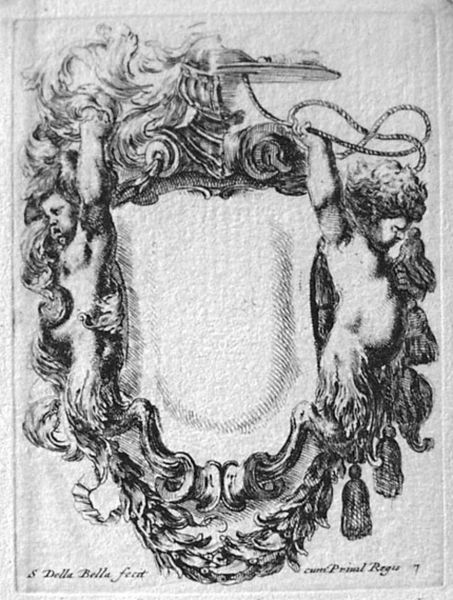
Titel: Neu erfundene Kartuschen (Nouuelles inuentions de Cartouches): Kartusche mit zwei Kinder-Satyrn, bekrönt von einem halben Kardinalshut und halbem Helm
Künstler: Stefano della Bella
Standort: Karlsruhe
Institution: Staatliche Kunsthalle Karlsruhe
Schlagwörter: blätter, dunkel, feder, kopf, vogel, weiß, wolken, menschen, blumen, grau, hut, hüte, kopfbedeckungen, schwarz, skizze, zeichnung, blick, tier, tiere, malerei, muster, ornament, mütze, mützen, arme, band, barock, böse, federn, gesicht, halten, rahmen, spiegel, figur, haare, schnur, kind, borte, rokoko, kinder, engel, putte, putto, ranken, kopfbedeckung, schrift, wellen, papier, italien, studie, buben, jungen, knaben, leer, grafik, figuren, französisch, dekoration, kartusche, ornamente, verzierung, kordel, quaste, bauch, tusche, geflecht, knabe, medaillon, seil, babys, weinen, druck, schwarz-weiss, schraffur, radierung, stich, text, beschriftung, bleistift, helm, pfau, kranz, ritter, bleistiftzeichnung, wappen, negativ, voluten, hel, teufel, troddel, troddeln, bommel, opfer, trotteln, siegel, emblem, putten, kupferstich, satan, verzierungen, luzifer, royal, quasten, federhelm, latein, phönix, heraldik, delle, kardinalshut, bösartig, 7, bella, missbrauch, della bella, della, regio, engel wappen, trodde, satanisch, pferdefüssig, weien, feun, cum primal regis, s della bella fecit